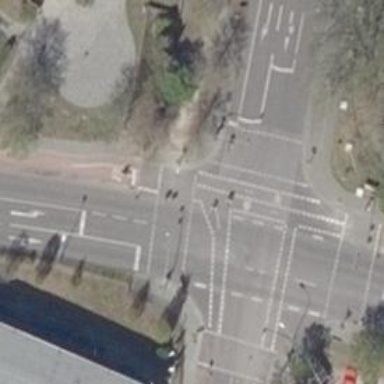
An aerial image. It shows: Secondary road with asphalt surface and sidewalks on both sides. There is cycle track on the left side.